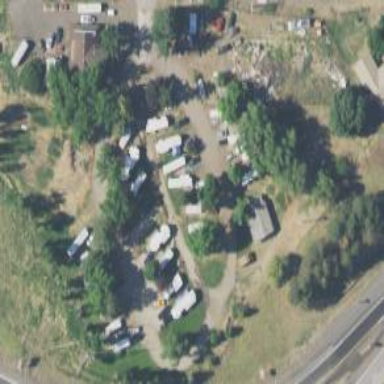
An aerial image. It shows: Caravan site for tourism.